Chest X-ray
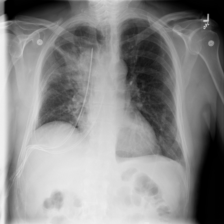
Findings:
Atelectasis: negative
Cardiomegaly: negative
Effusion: negative
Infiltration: negative
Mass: negative
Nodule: negative
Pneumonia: negative
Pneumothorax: negative
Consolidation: negative
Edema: negative
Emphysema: negative
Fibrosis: negative
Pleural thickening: negative
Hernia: negative